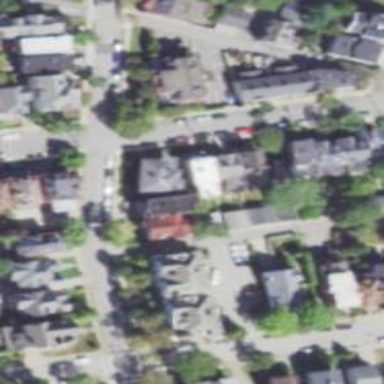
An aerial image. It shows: Alley road with sidewalk on the left side.